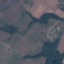
Land use / land cover: Pasture